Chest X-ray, AP view. Patient: 28 years old, sex M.
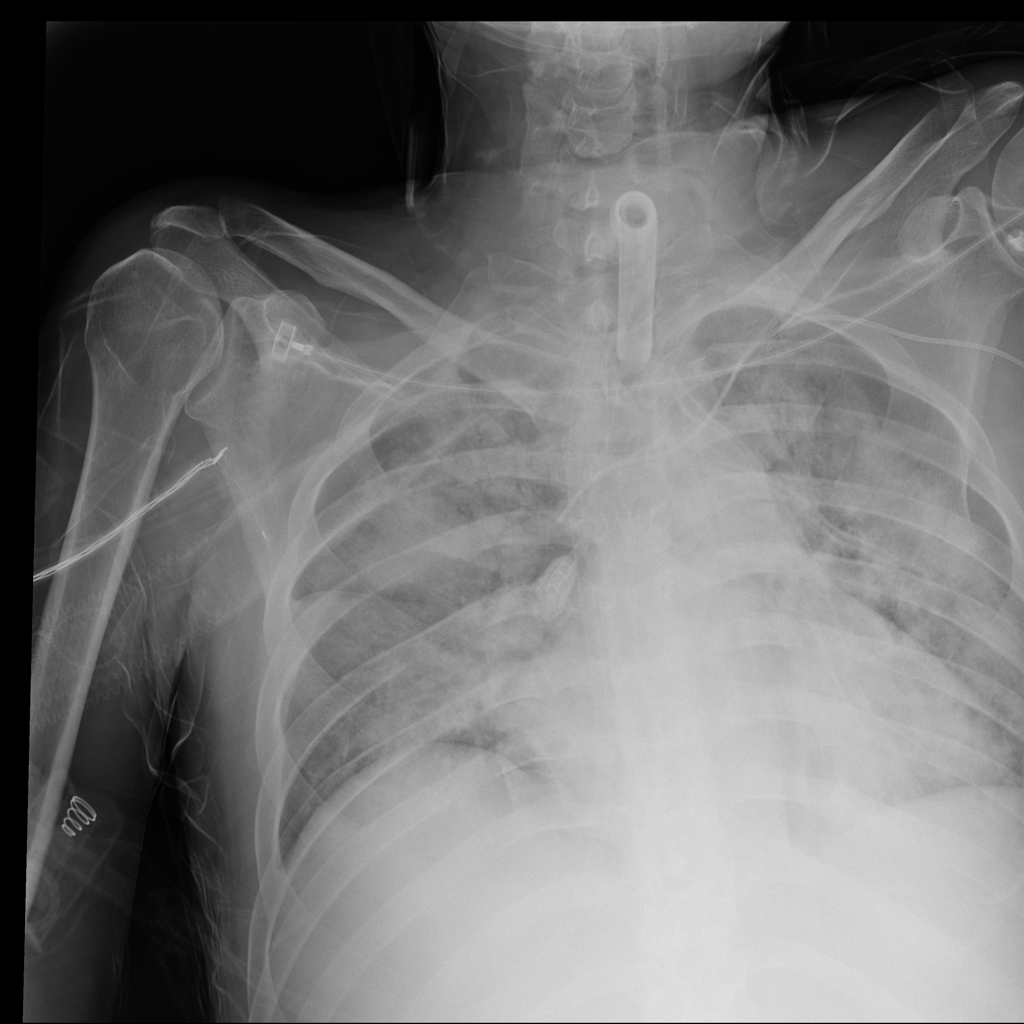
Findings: Infiltration